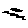
Label: zigzag